九年级 · 解析几何
如图, 一个滑道由滑坡（ $A B$ 段）和缓冲带（ $B C$ 段）组成, 如图所示, 滑雪者在滑坡上滑行的距离 $y_{1}$ (单位: m) 和滑行的时间 $t_{1}$ （单位： $s$ ）满足二次函数关系，并测得相关数据：滑雪者在缓冲带上滑行的距离 $y_{2}$ (单位: m), 和在缓冲带上滑行时间 $t_{2}$ (单位: s) 满足: $y_{2}=56 t_{2}-2 t_{2}{ }^{2}$, 滑雪者从 $A$ 出发在缓冲带 $B C$ 上停止, 一共用了 $24 \mathrm{~s}$, 则滑坡 $A B$ 的长度为 $(\quad)$

| 滑行时间 | 0 | 1 | 2 | 3 | 4 |
| :--- | :--- | :--- | :--- | :--- | :--- |
| 滑行距离 | 0 | 4.5 | 14 | 28.5 | 48 |

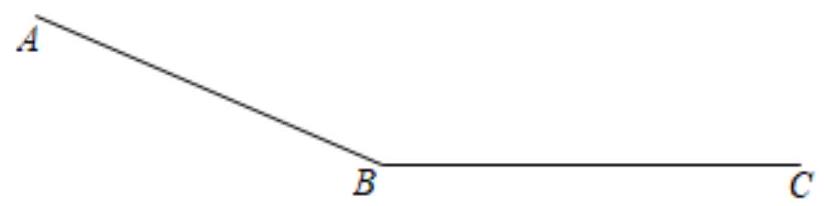
A. 275 米
B. 384 米

答案: D
解析: 由滑行时间为 0 时, 滑行距离为 0 可得 $c=0$, 故设 $y_{1}=a t_{1}^{2}+b t_{1}$, 取两组数据代入,求出解析式, 滑雪者在 $B C$ 段对应的二次函数取得最大值时即为滑雪者停下时, 由此求出滑雪者在 $B C$ 段的滑行时间, 即可得出在 $A B$ 段的滑行时间, 最后代入函数解析式求出 $A B$ 段的长度即可.

【详解】解：由滑行时间为 0 时, 滑行距离为 0 可得 $c=0$,

$\therefore$ 设 $y_{1}=a t_{1}^{2}+b t_{1}$ ，

取两组数据代入可得: $\left\{\begin{array}{l}4.5=a+b \\ 14=4 a+2 b\end{array}\right.$ ，

解得: $\left\{\begin{array}{l}a=2.5 \\ b=2\end{array}\right.$,

$\therefore y_{1}=2.5 t_{1}^{2}+2 t_{1}$

滑雪者在缓冲带 $B C$ 上滑行时间为: $t_{2}=-\frac{b}{2 a}=14 \mathrm{~s}$,

$\therefore$ 滑雪者在滑坡 $A B$ 上滑行时间为: $24-14=10 \mathrm{~s}$,

令 $t_{1}=10, y_{1}=2.5 \times 10^{2}+2 \times 10=270$,

$\therefore$ 滑坡 $A B$ 的长度为 270 米.

故选: D.

【点睛】本题主要考查二次函数的实际应用, 滑雪者在 $B C$ 段对应的二次函数取得最大值时即为滑雪者停下时, 由此求出滑雪者在 $B C$ 段的滑行时间是解题关键.